Aerial crown-view tile of a tropical tree (Barro Colorado Island, Panama), acquired 20250715:
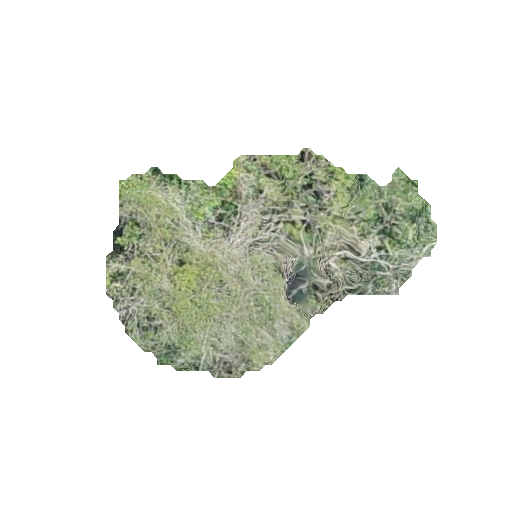
Species: Tabebuia rosea
GBIF accepted scientific name: Tabebuia rosea
Crown area: 75.817 m²